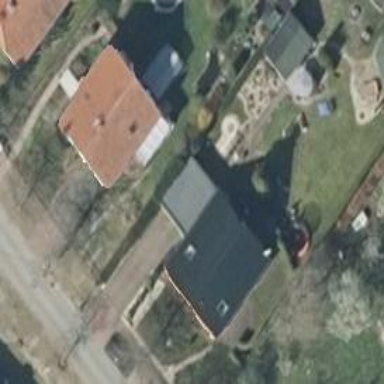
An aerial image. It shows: Black gabled roof house with the roof oriented along the structure.